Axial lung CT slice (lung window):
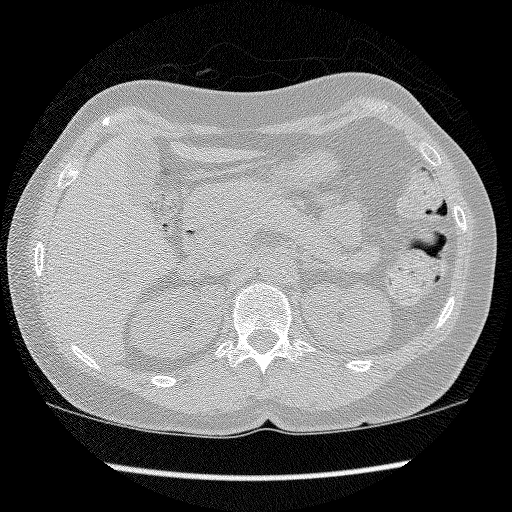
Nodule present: no